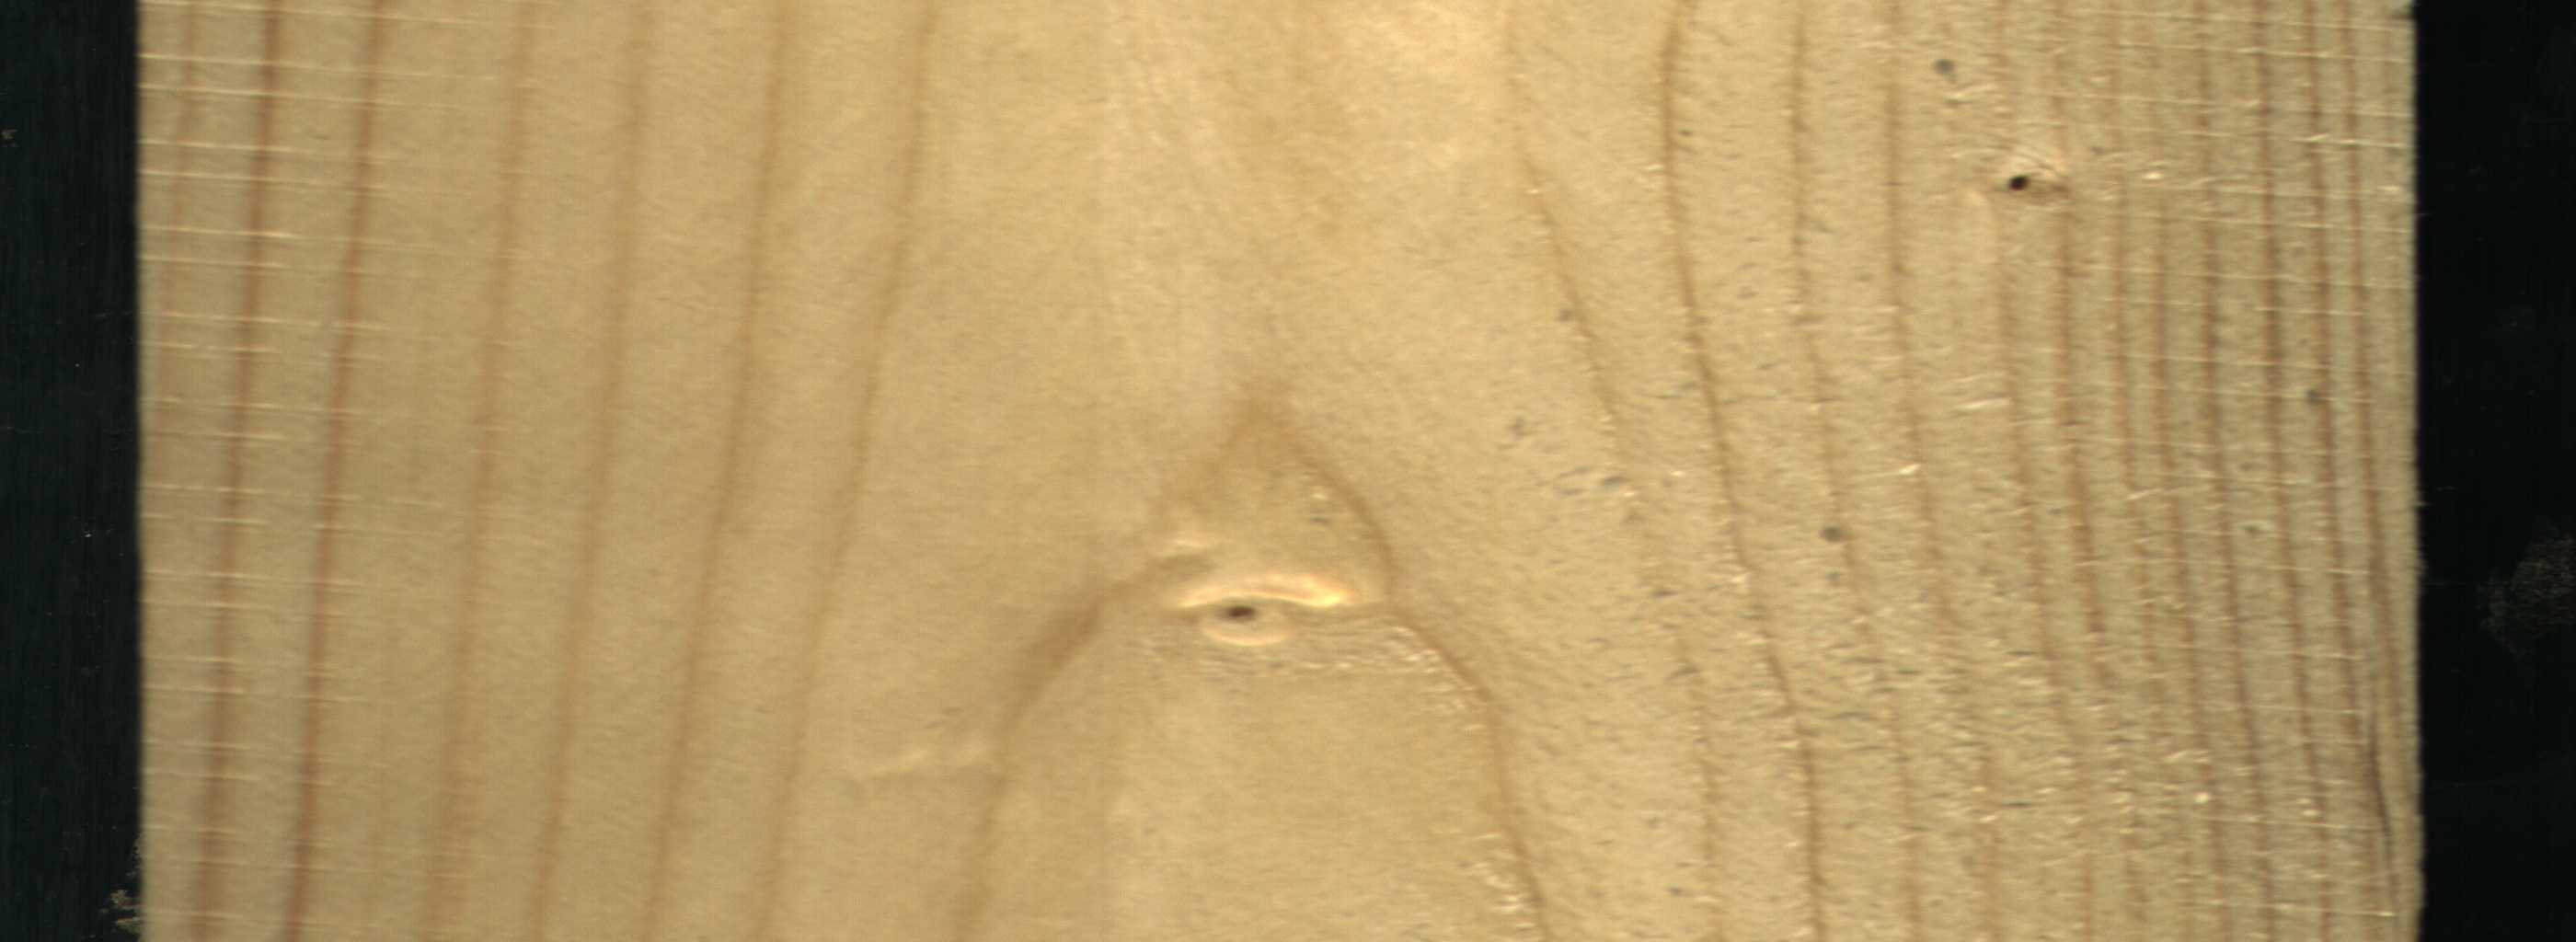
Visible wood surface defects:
Live_Knot